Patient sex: M
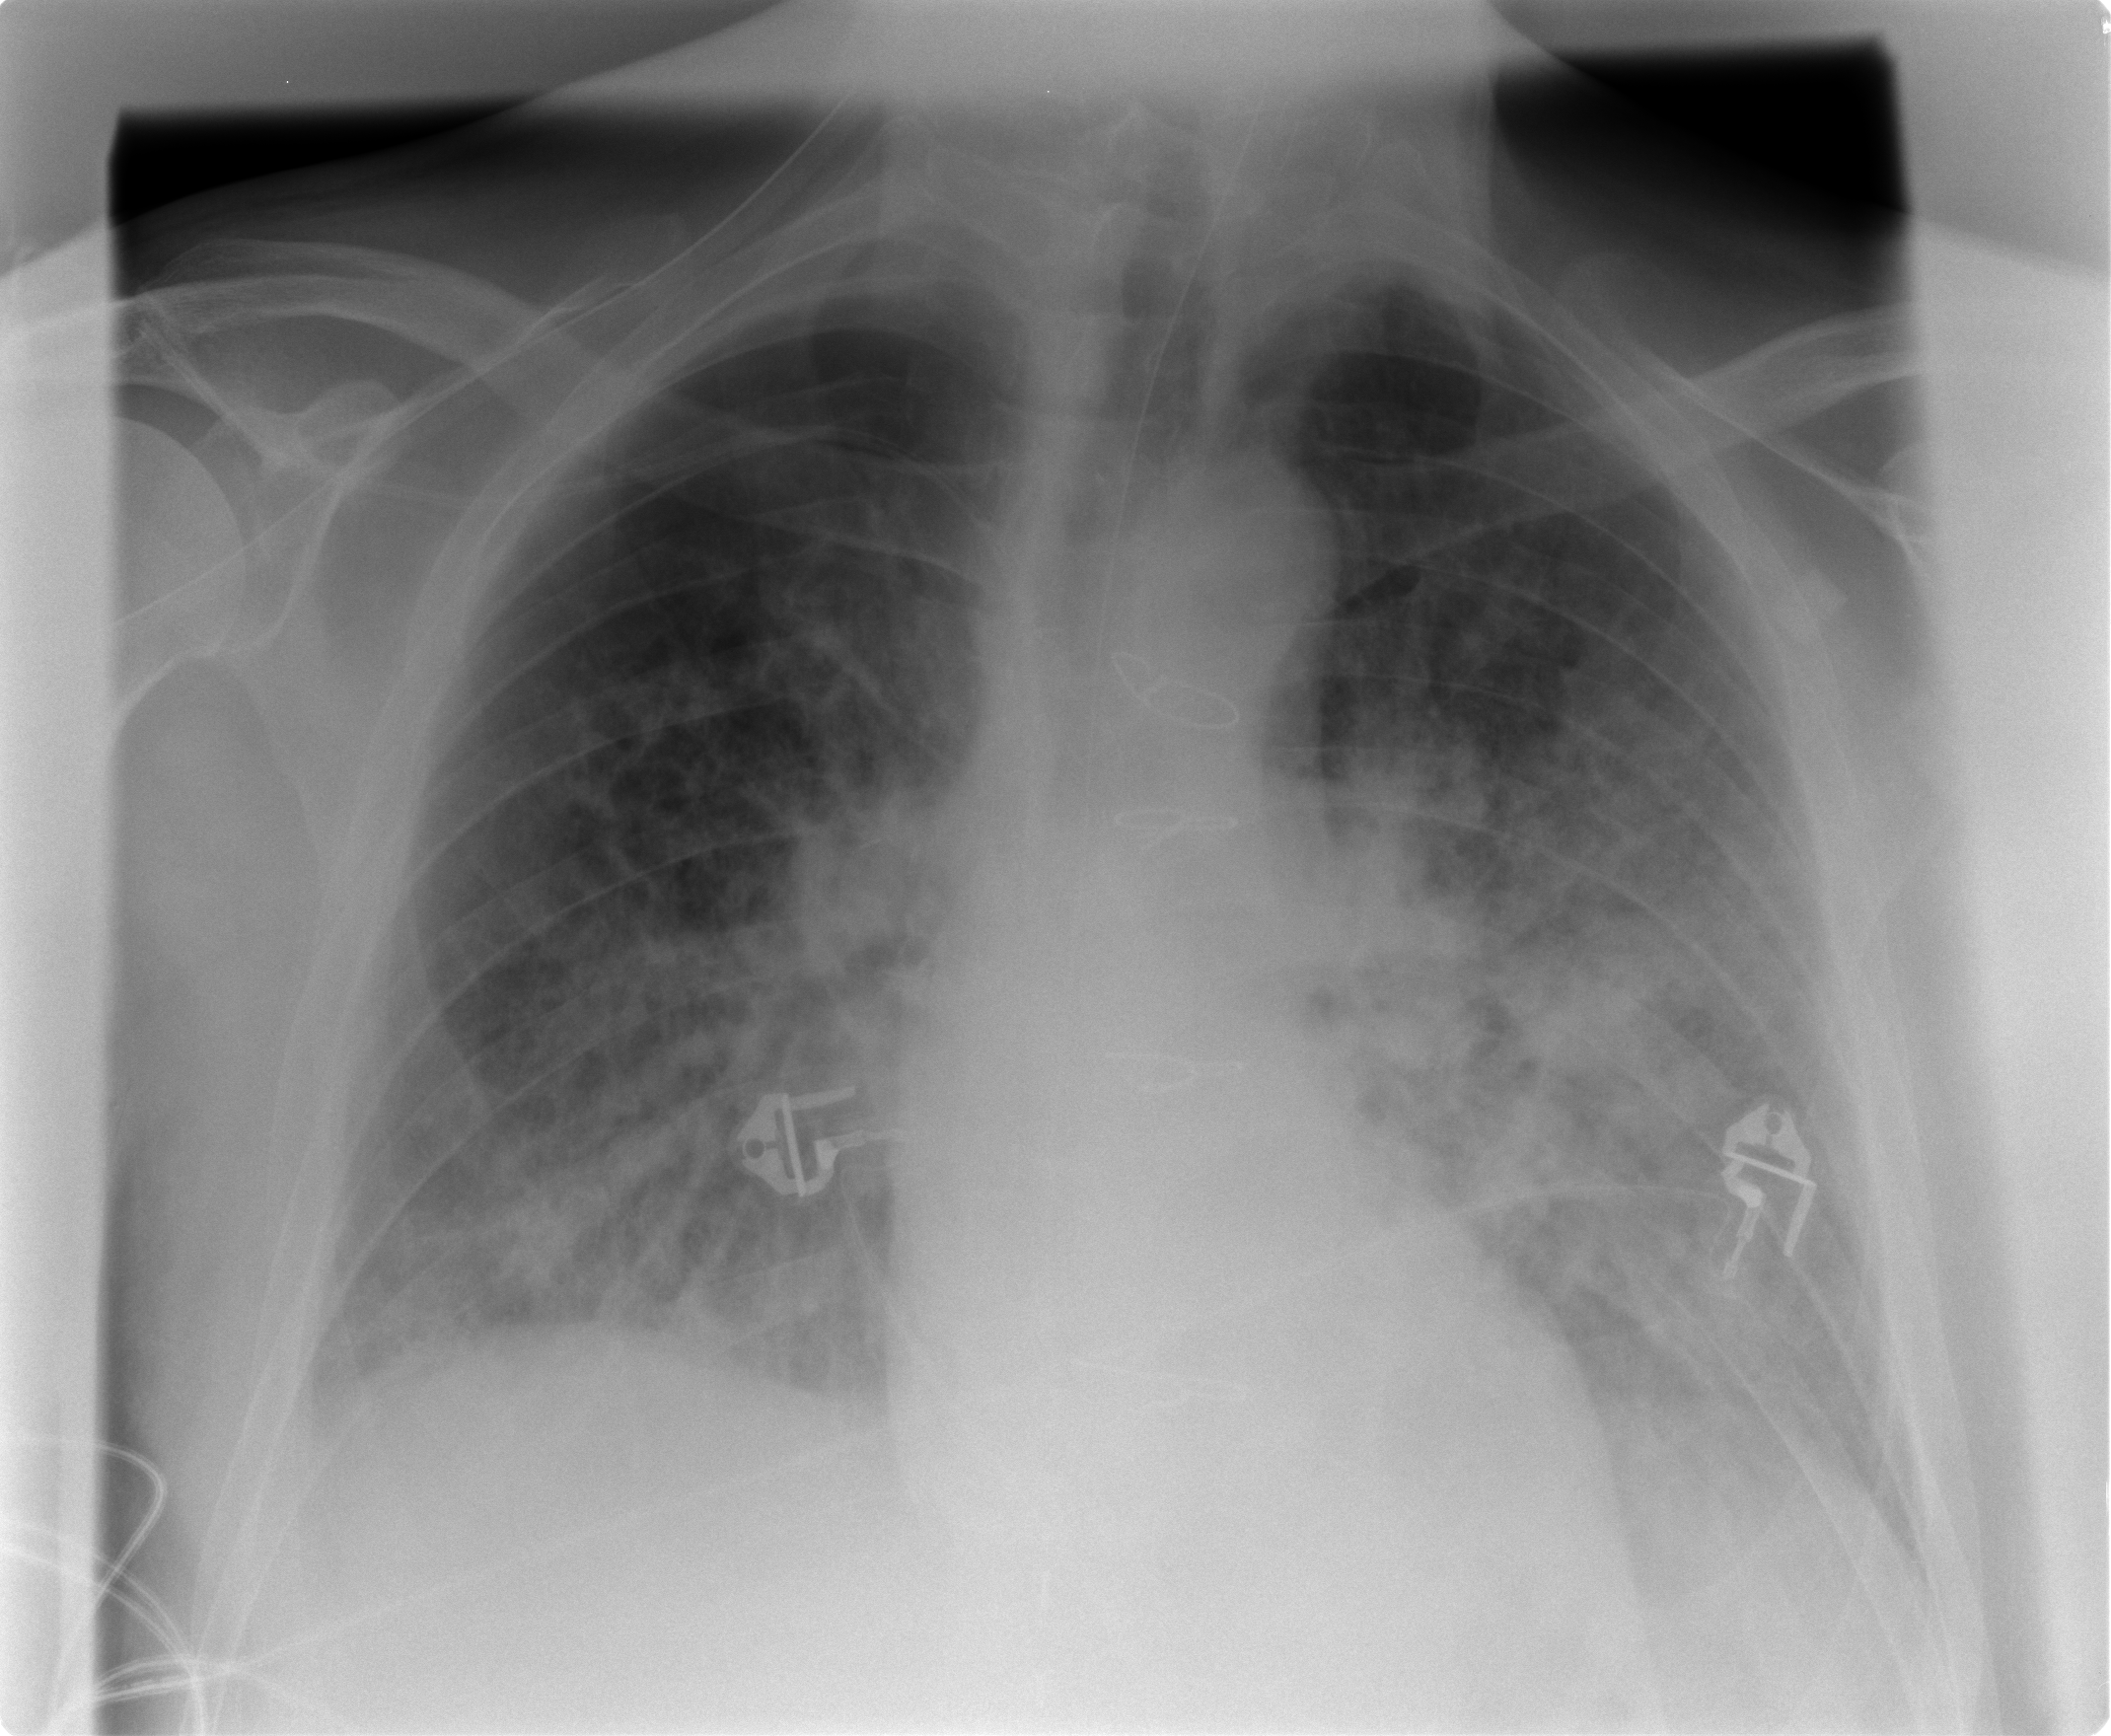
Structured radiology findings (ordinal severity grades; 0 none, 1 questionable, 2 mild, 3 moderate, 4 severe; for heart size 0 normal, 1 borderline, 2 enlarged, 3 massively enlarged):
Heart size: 0
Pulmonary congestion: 2
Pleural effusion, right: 0
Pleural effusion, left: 0
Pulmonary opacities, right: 3
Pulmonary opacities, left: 3
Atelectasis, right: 2
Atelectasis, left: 2